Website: lowes
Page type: payment
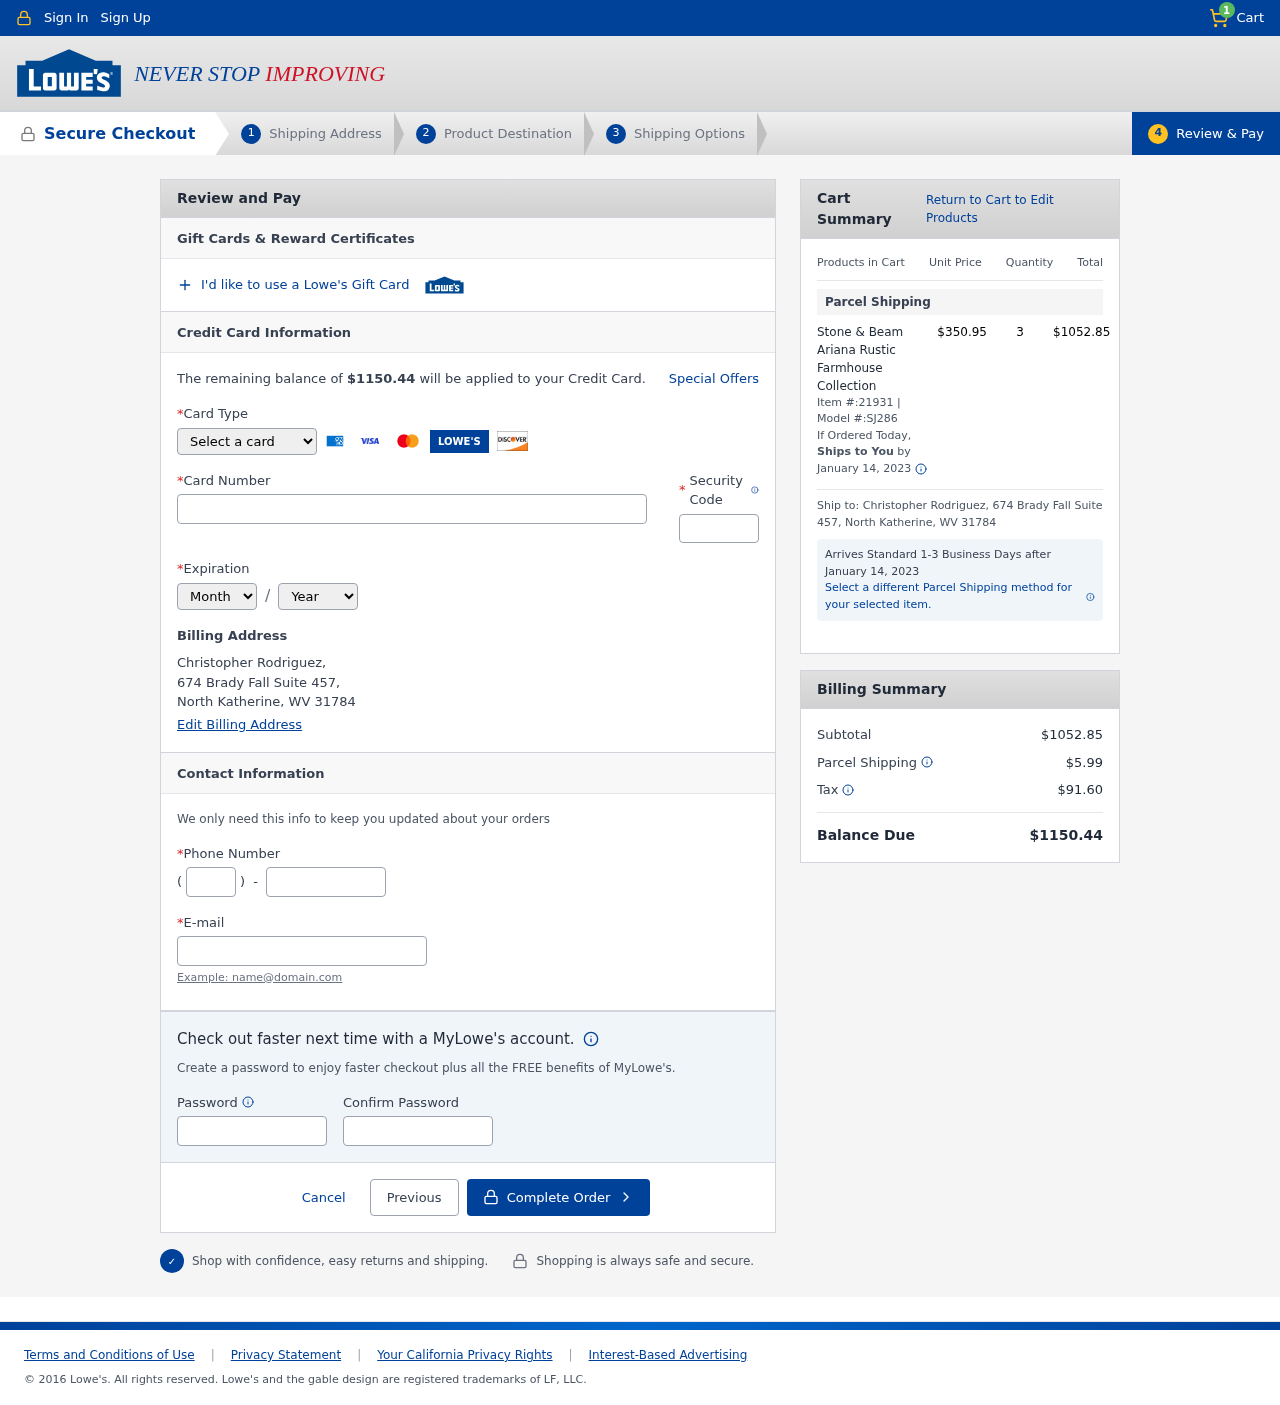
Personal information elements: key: PII_CARD_CVV
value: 266
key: PII_CARD_EXPIRY_MONTH
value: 04
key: PII_CARD_EXPIRY_YEAR
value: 29
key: PII_CARD_NUMBER
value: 2719 4496 5302 4411
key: PII_CARD_TYPE
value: Mastercard
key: PII_CITY_STATE_ZIP
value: North Katherine, WV 31784
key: PII_EMAIL
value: crodriguez@hotmail.com
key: PII_FULLNAME
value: Christopher Rodriguez,
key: PII_PHONE
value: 6919711752
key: PII_PHONE_AREA
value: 691
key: PII_STREET
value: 674 Brady Fall Suite 457
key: PII_STREET
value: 674 Brady Fall Suite 457,
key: PII_FULLNAME2
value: Christopher Rodriguez
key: PII_CITY
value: North Katherine
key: PII_STATE_ABBR
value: WV
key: PII_POSTCODE
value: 31784
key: PII_POSTCODE_FULL
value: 31784
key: PII_CITY_STATE
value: North Katherine, WV
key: PII_POSTCODE_NUMERIC
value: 31784
Product elements: key: PRODUCT1_NAME
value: Stone & Beam Ariana Rustic Farmhouse Collection
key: PRODUCT1_PRICE
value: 350.95
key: PRODUCT1_QUANTITY
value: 3
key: PRODUCT1_ITEM
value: Item #:21931
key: PRODUCT1_MODEL
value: Model #:SJ286
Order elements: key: ORDER_NUM_ITEMS
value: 1
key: ORDER_TOTAL
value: $1150.44
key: ORDER_SHIPPING_DATE
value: January 14, 2023
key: ORDER_SUBTOTAL
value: $1052.85
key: ORDER_SHIPPING_DATE2
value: January 14, 2023
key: ORDER_SHIPPING_COST
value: $5.99
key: ORDER_TAX
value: $91.60